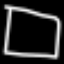
Label: square